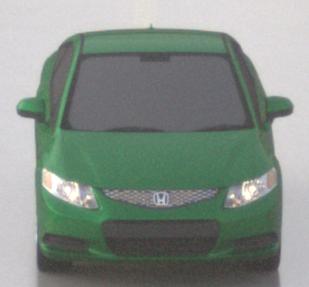
Make: Honda
Model: Civic Limousine 1.8
Detailed model: Civic (IX) Limousine
Model produced from: 2014/05
Model produced until: 2017/06
Doors: 4
Color: green
Road condition: wet road
Daytime: sunrise or sunset
Contrast: low contrast